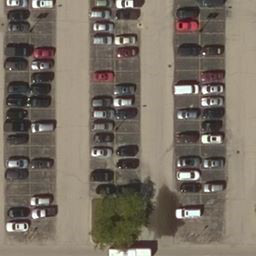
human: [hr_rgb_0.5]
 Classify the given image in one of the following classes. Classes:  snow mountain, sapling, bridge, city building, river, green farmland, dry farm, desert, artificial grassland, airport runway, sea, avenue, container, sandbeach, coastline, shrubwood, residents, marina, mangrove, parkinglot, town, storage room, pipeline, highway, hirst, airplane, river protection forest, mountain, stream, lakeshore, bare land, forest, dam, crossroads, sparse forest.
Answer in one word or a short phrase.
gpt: parkinglot